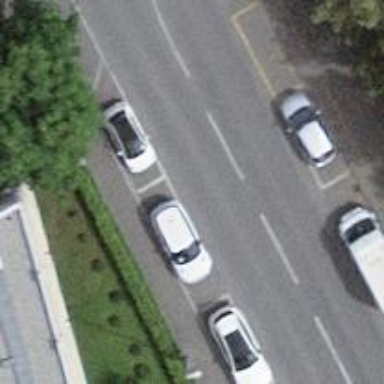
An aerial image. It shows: Asphalt parking lane.